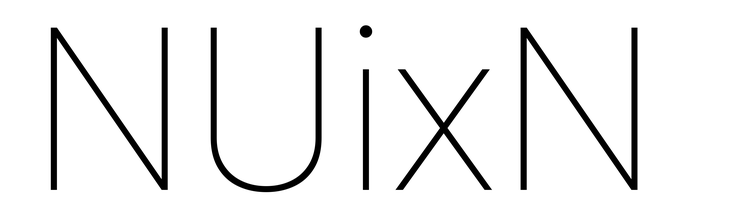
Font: Roboto_Thin